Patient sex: F
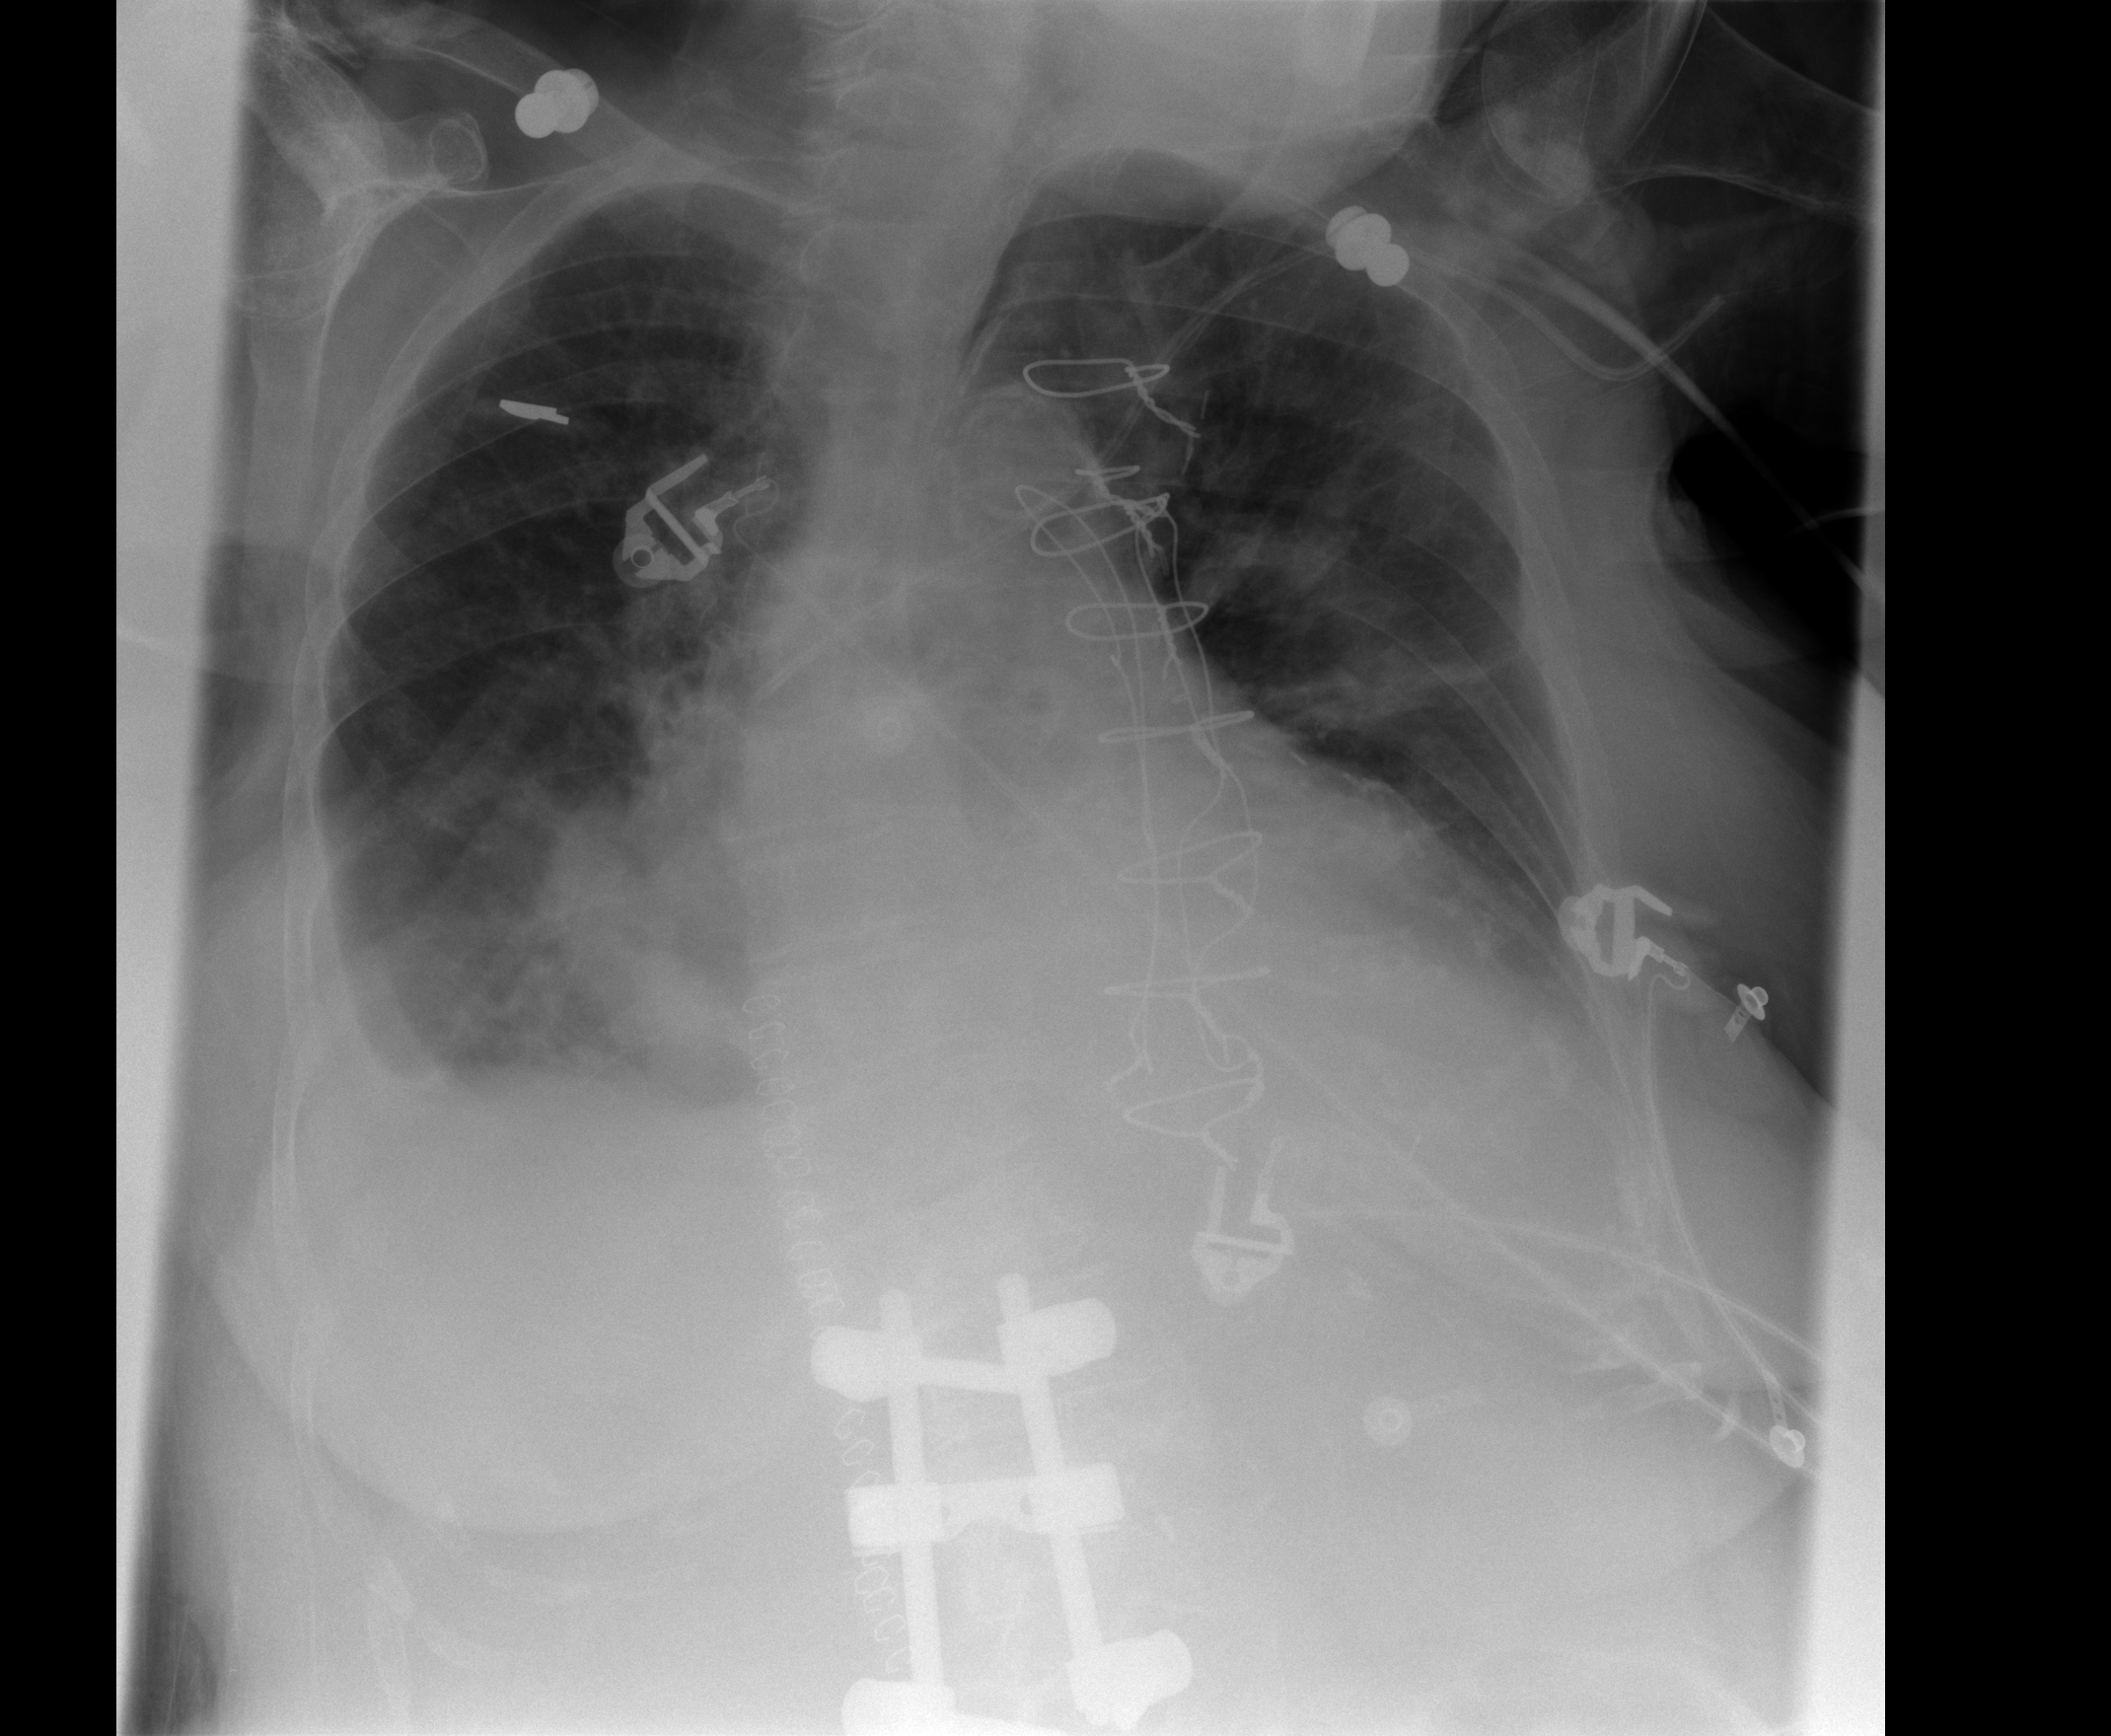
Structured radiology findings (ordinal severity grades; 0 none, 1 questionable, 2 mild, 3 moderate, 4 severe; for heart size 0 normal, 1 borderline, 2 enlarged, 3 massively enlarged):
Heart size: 2
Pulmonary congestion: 1
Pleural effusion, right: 2
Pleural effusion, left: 1
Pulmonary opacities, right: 1
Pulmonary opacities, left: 0
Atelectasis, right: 2
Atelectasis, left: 2